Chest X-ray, AP view. Patient: 40 years old, sex F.
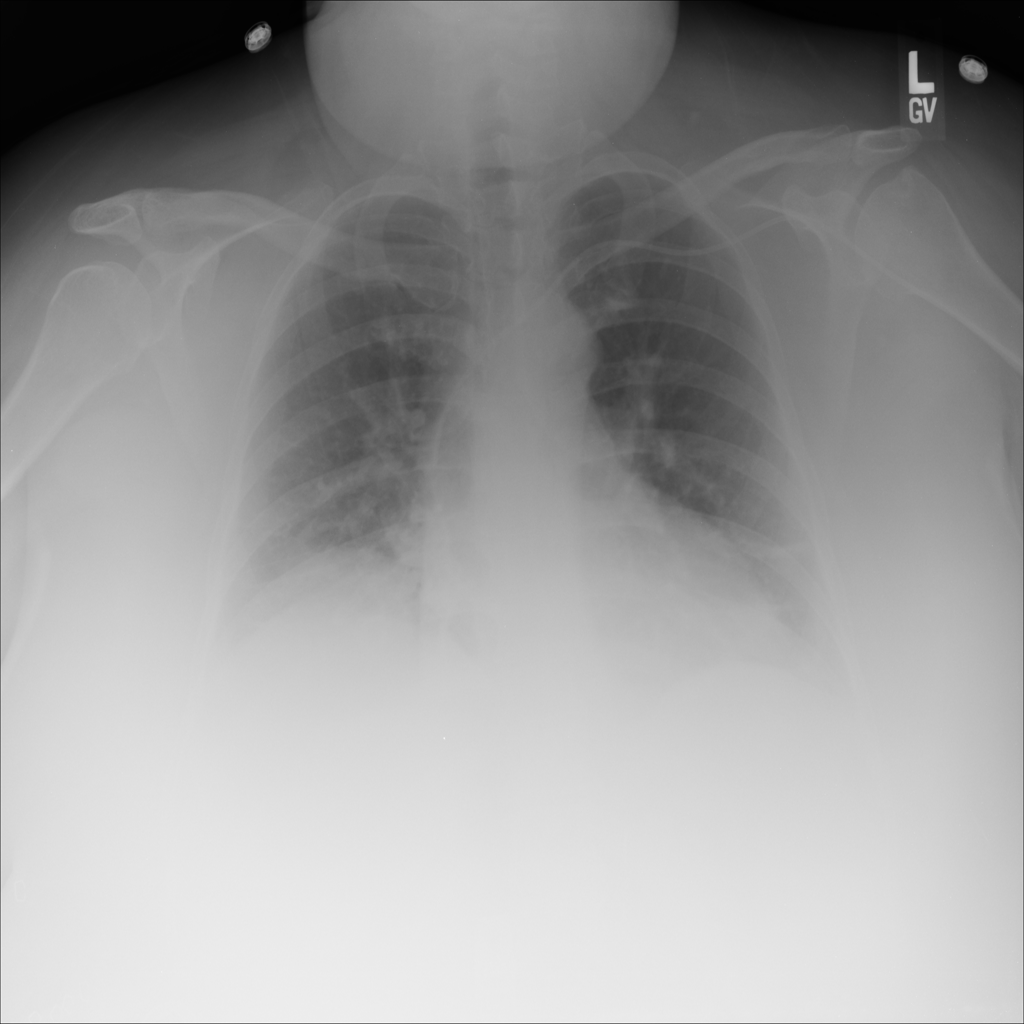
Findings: No Finding